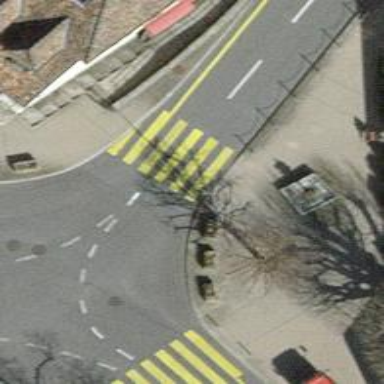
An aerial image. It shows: Zebra crossing on the road.